Question: '''
<form action="">
<h2>Fill out the following details: </h2>
<div class="inp">
<label for="name">Name: </label>
<input type="text" id="name">
</div>
<br>
<div class="inp">
<label for="rollno">Roll No: </label>
<input type="text" id="rollno">
</div>
<br>
<div class="inp">
<label for="image">Image: </label>
<input type="file" id="image" accept="image/jpeg">
</div>
<input type="button" id="submit" value="Submit">
</form>
<div id="output">
<h2>Your Details: </h2>
<div class="out">Name: <span id="outname"></span></div>
<div class="out">Roll No: <span id="outrollno"></span></div>
<div class="out">Image: <img id="outimage" width="200px"></div>
</div>
<script type="text/javascript">
function displayImage()
{
var x = document.getElementById("outimage");
var y = document.getElementById("image").src;
x.setAttribute("src",y);
}
document.getElementById("submit").onclick = function()
{
document.getElementById("output").style.display = "block";
document.getElementById("outname").innerHTML = document.getElementById("name").value;
document.getElementById("outrollno").innerHTML = document.getElementById("rollno").value;
displayImage();
}
</script>
'''
Can someone tell me why is this happening? The image is in the same folder as the HTML file. Is there a better way to achieve this? I want to display the image that is selected in the form by the user.

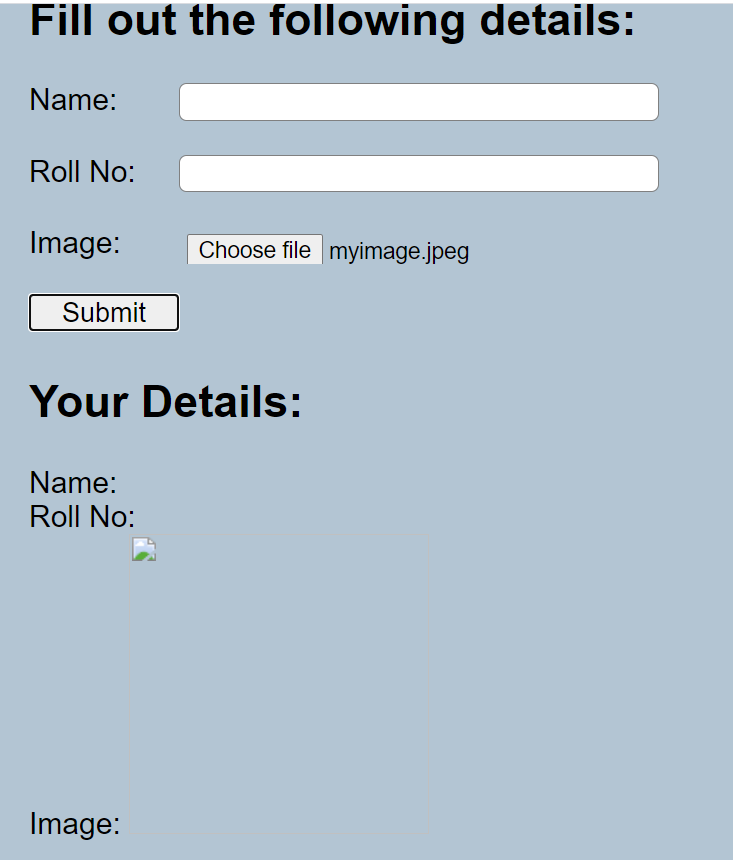
Answer: You need to make sure that you read the content of the image file which is being uploaded. use 'filereader' and then 'readAsDataURL' and once the content is loaded by 'filereader' assign that as 'source' to preview image placeholder.
'''
function readURL() {
// just to avoid the error since i dont know what readURL is doing nor it is mentioned in the OP.
}
function displayImage() {
var x = document.getElementById("outimage");
var file = document.getElementById('image').files[0]
var fr = new FileReader()
fr.readAsDataURL(file)
fr.onload = function(e) {
x.setAttribute("src", this.result);
}
}
document.getElementById("submit").onclick = function() {
document.getElementById("output").style.display = "block";
document.getElementById("outname").innerHTML = document.getElementById("name").value;
document.getElementById("outrollno").innerHTML = document.getElementById("rollno").value;
displayImage();
}
'''
'''
<form action="">
<h2>Fill out the following details: </h2>
<div class="inp">
<label for="name">Name: </label>
<input type="text" id="name">
</div>
<br>
<div class="inp">
<label for="rollno">Roll No: </label>
<input type="text" id="rollno">
</div>
<br>
<div class="inp">
<label for="image">Image: </label>
<input type="file" id="image" accept="image/jpeg" onchange="readURL(this)">
</div>
<button type="button" id="submit">Submit
</button>
</form>
<div id="output">
<h2>Your Details: </h2>
<div class="out">Name: <span id="outname"></span></div>
<div class="out">Roll No: <span id="outrollno"></span></div>
<div class="out">Image: <img id="outimage" width="200px"></div>
</div>
'''